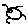
Label: sun